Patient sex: M
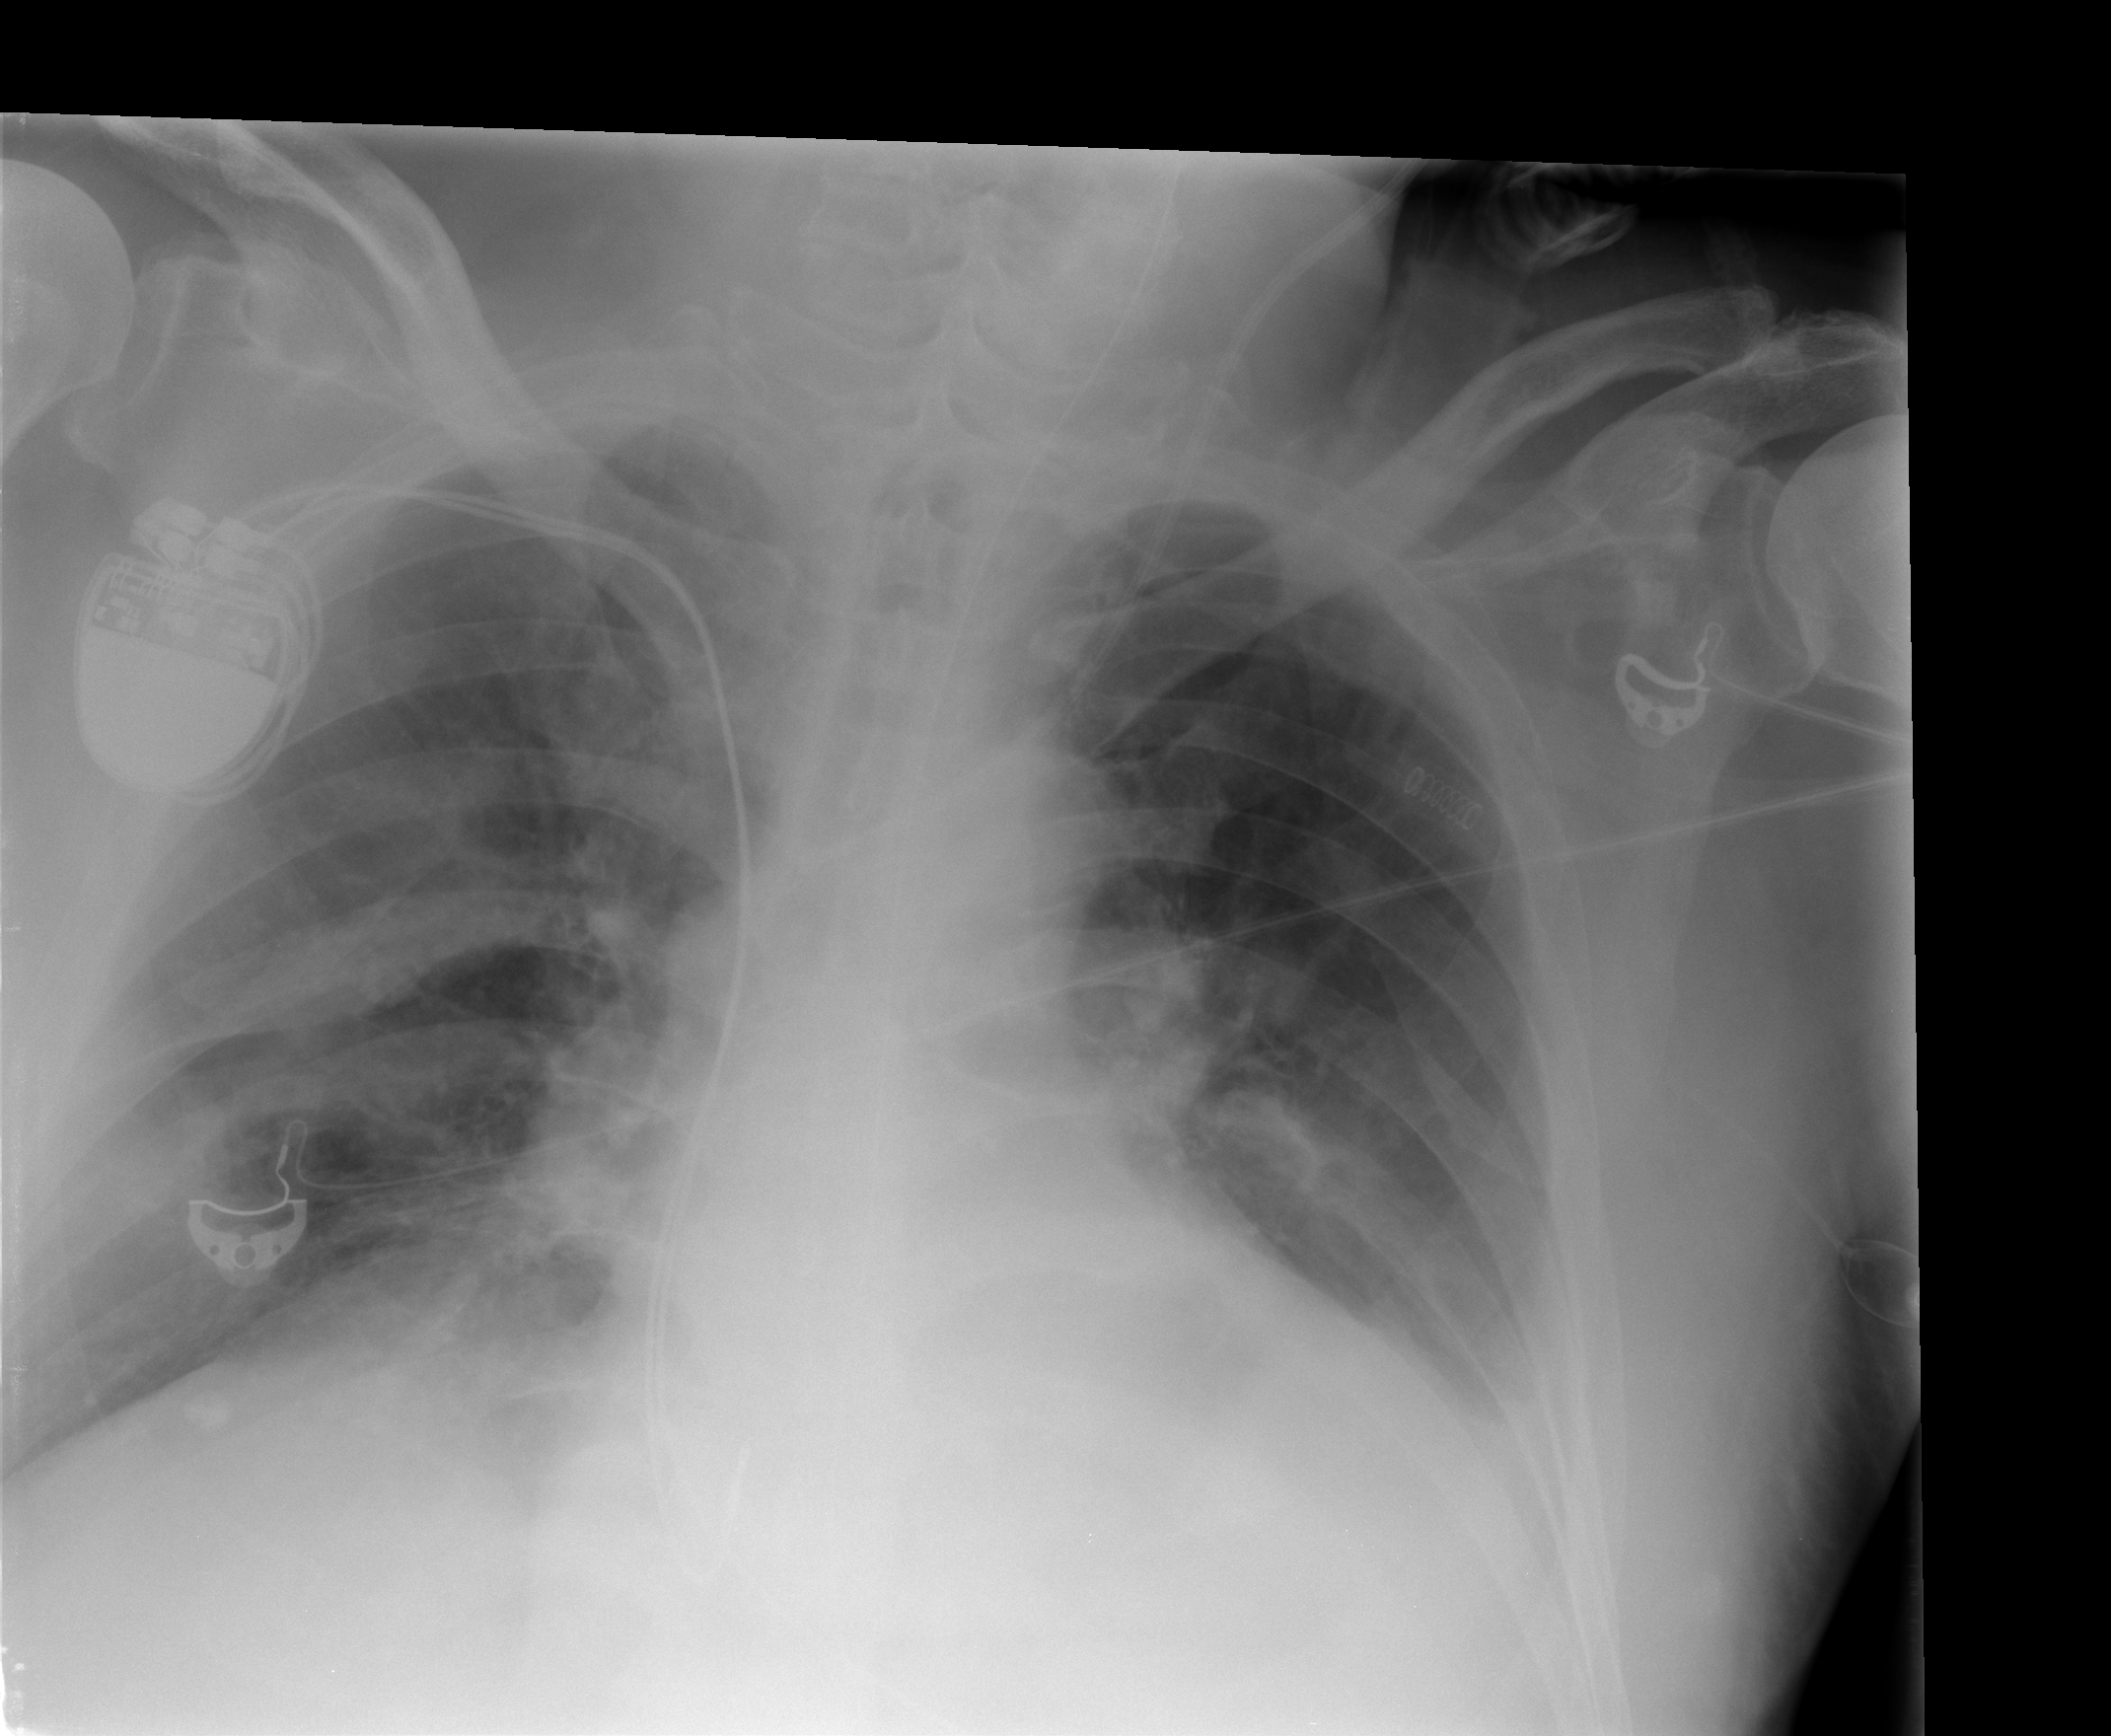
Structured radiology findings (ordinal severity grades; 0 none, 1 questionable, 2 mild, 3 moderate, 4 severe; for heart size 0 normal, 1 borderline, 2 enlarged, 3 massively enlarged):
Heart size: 2
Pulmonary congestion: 2
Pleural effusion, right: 0
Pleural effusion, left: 2
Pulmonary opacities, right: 2
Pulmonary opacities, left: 0
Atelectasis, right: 2
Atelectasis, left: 2